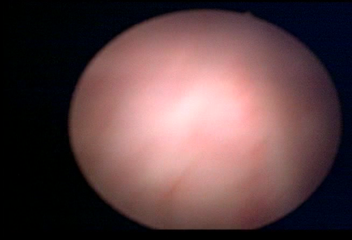
Modality: WLC
Class: Normal mucosa
Bladder cancer association: No